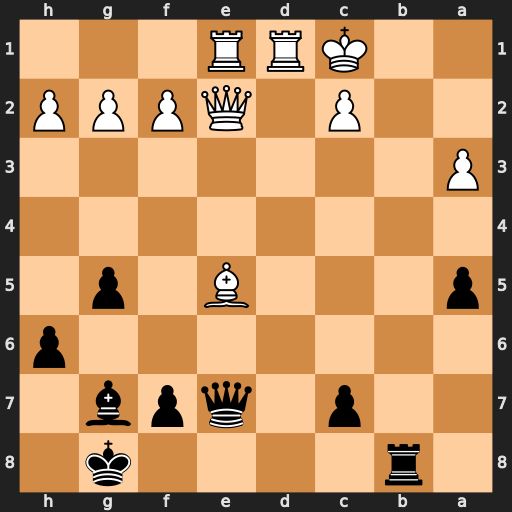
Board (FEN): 1r4k1/2p1qpb1/7p/p3B1p1/8/P7/2P1QPPP/2KRR3
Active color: b
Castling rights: -
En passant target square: -
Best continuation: Qxa3+ Kd2 Rd8+